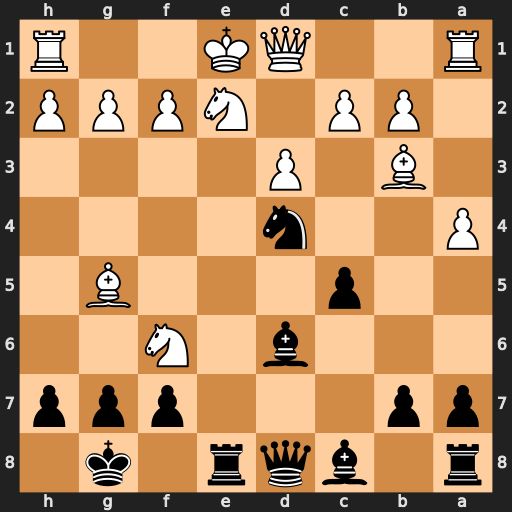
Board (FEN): r1bqr1k1/pp3ppp/3b1N2/2p3B1/P2n4/1B1P4/1PP1NPPP/R2QK2R
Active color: b
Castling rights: KQ
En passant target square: -
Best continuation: gxf6 Be3 Bg4